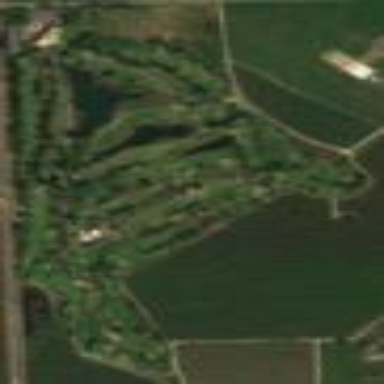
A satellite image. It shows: Golf course surrounded by greenery.